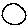
Label: circle